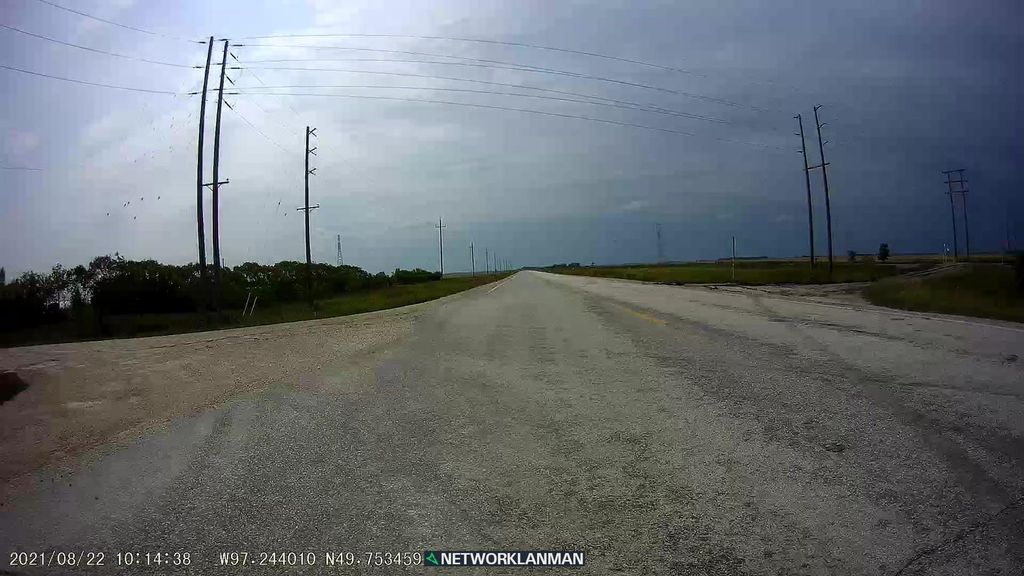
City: winnipeg